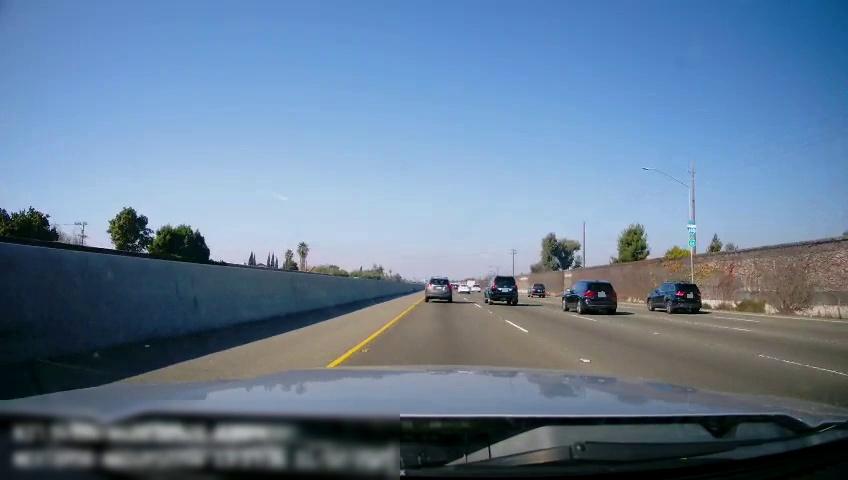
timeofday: Day
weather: Sunny
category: Drivable Space
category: Vehicles | SUV
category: Vehicles | SUV
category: Vehicles | Truck
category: Vehicles | SUV
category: Vehicles | SUV
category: Vehicles | Car
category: Vehicles | SUV
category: Lanes | Current Lane
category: Lanes | Current Lane
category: Lanes | Alternate Lane
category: Lanes | Alternate Lane
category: Lanes | Alternate Lane
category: Lanes | Alternate Lane
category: Traffic | Signs